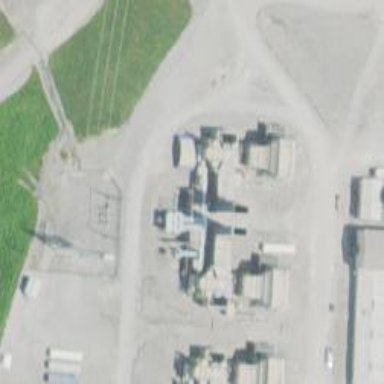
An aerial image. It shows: Gas-powered generator. It is gas turbine type generator.